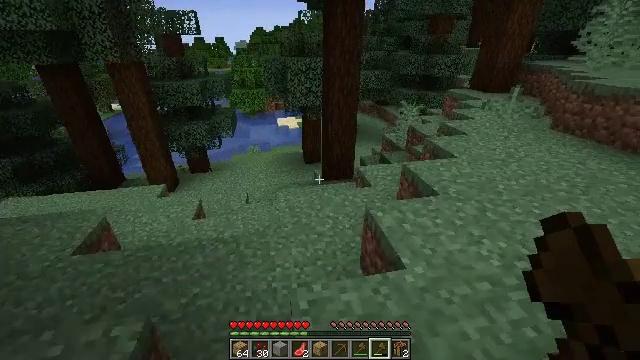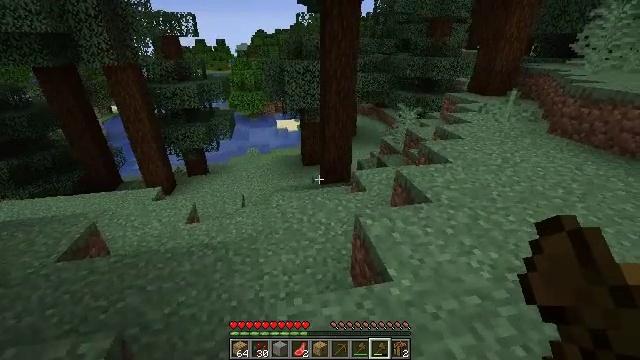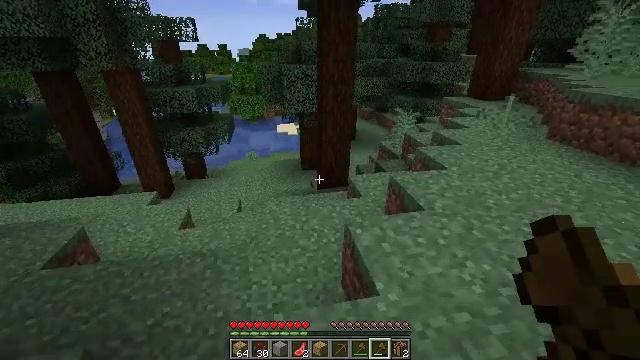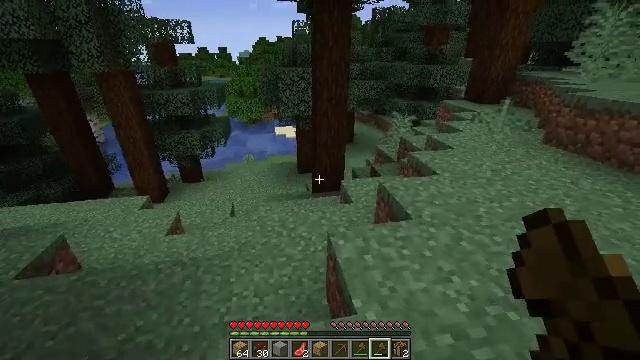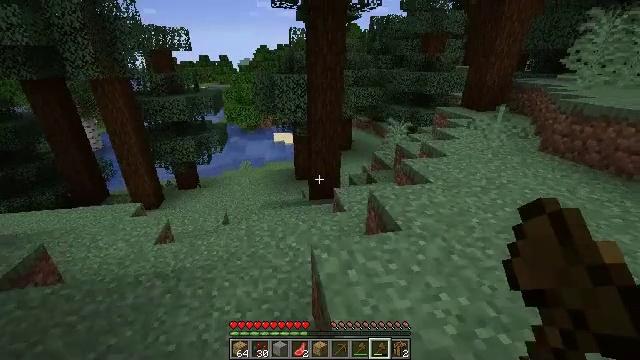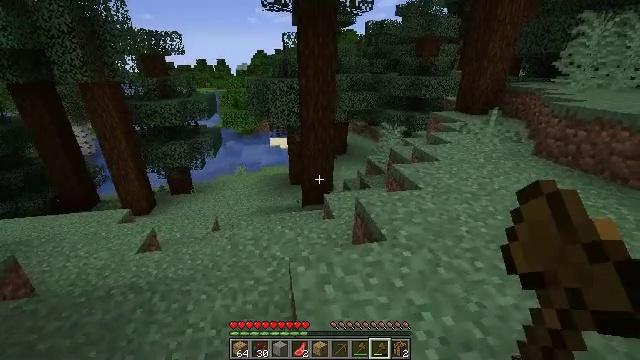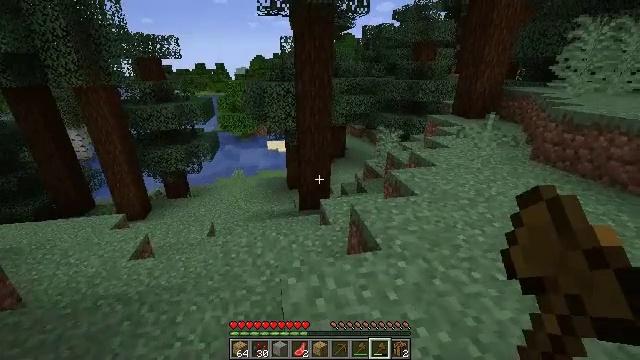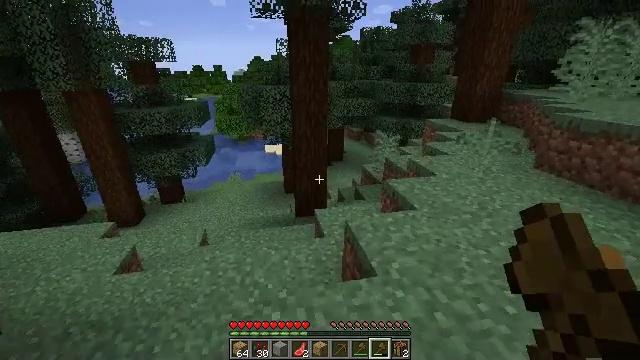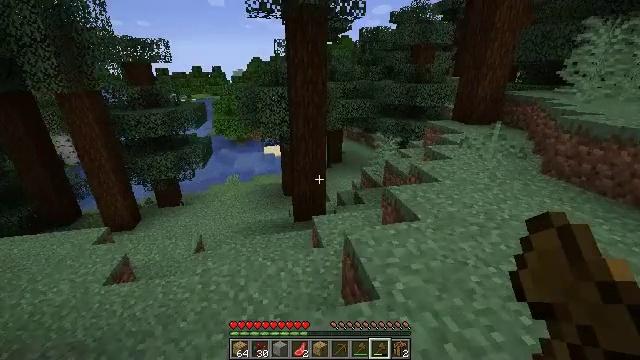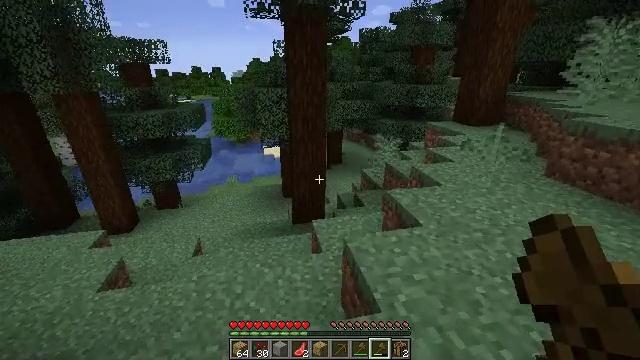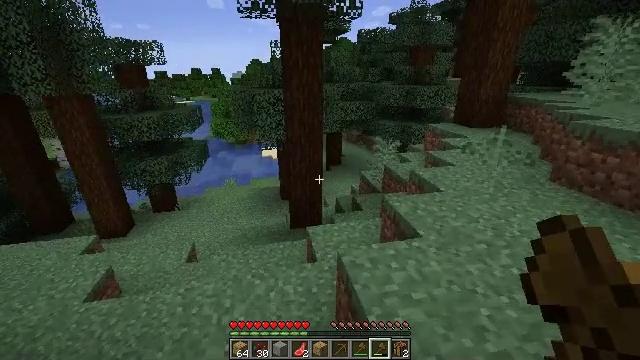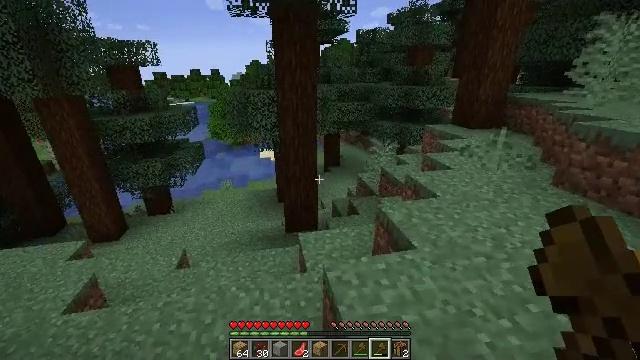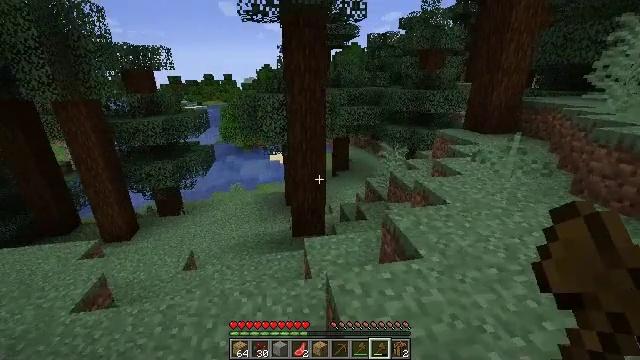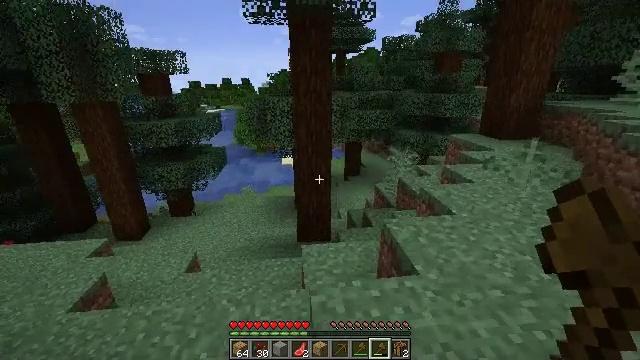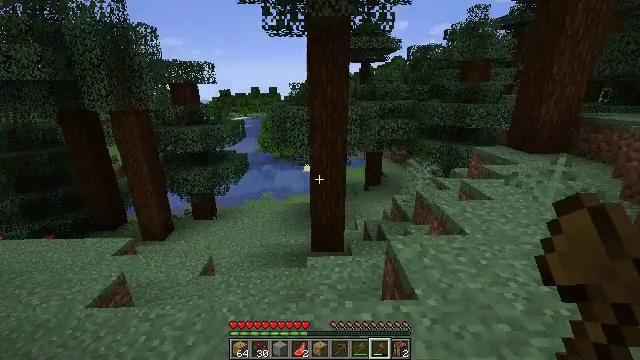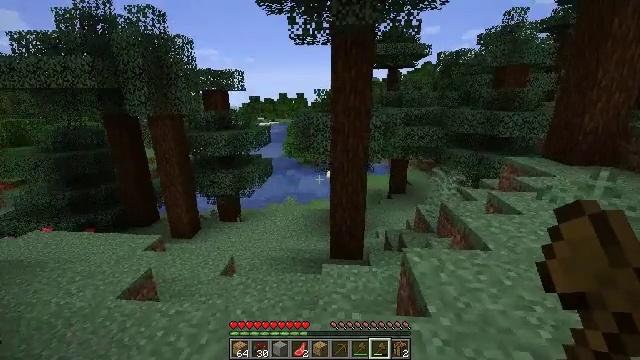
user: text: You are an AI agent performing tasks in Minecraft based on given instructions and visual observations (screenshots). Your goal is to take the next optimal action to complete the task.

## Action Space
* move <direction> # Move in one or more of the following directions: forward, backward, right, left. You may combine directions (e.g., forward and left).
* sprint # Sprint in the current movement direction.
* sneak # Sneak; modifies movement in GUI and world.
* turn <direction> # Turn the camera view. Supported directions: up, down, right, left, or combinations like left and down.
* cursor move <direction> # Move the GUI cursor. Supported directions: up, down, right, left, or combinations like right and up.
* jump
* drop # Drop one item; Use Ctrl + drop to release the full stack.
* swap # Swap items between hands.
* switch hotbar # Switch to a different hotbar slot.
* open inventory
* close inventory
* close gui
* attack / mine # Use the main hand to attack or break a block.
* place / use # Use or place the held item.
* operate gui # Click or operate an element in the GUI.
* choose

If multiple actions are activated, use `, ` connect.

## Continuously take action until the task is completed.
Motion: motion action
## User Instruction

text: Attack the ground to gather fern.
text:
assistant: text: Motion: move forward and move right
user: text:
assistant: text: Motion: move forward and move right
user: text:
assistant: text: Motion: move forward and move right
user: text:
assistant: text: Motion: move forward and move right, turn up
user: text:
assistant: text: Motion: move forward and move right
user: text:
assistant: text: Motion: move forward
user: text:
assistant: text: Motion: move forward
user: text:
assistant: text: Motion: move forward
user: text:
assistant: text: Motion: move forward and move right
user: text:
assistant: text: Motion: move forward and move right
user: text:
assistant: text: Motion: move forward and move right
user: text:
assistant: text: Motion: move forward and move right, turn left
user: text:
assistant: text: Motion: move right, turn left
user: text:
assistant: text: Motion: move right, turn left and up
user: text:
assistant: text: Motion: move right, turn left and up
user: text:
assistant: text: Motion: move right, turn left and up
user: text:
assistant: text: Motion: move right, turn left
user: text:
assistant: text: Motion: move back and move right
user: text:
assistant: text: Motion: move back and move right
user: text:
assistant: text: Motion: move back and move right
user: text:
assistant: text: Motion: move back and move right
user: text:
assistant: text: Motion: move back and move right
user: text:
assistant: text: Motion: move right
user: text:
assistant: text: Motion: move right
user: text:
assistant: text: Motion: move right
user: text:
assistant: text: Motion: move forward and move right
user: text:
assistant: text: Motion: move forward and move right
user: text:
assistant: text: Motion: move forward and move right
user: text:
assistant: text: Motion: move forward and move right
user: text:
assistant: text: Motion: move forward and move right, turn right